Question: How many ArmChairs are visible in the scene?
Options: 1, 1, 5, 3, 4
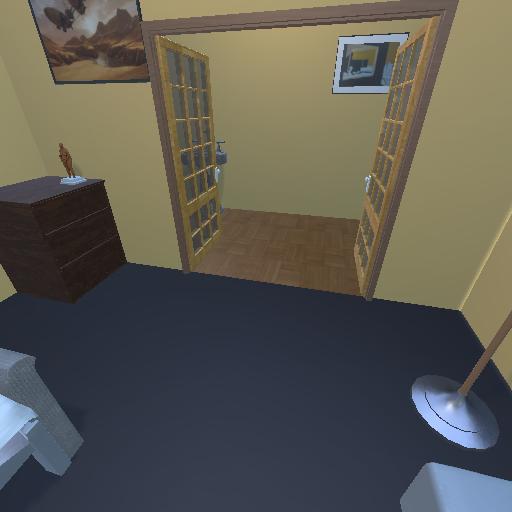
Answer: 1